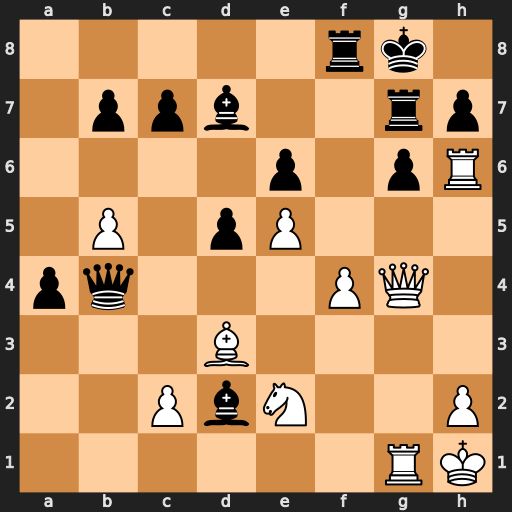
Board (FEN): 5rk1/1ppb2rp/4p1pR/1P1pP3/pq3PQ1/3B4/2PbN2P/6RK
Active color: w
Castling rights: -
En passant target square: -
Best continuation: Rxh7 Kxh7 Bxg6+ Kg8 Bh7+